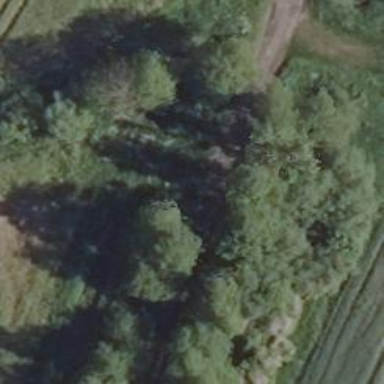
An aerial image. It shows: Row of trees in natural setting.